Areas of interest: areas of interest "Yu Le Life Badminton Club"
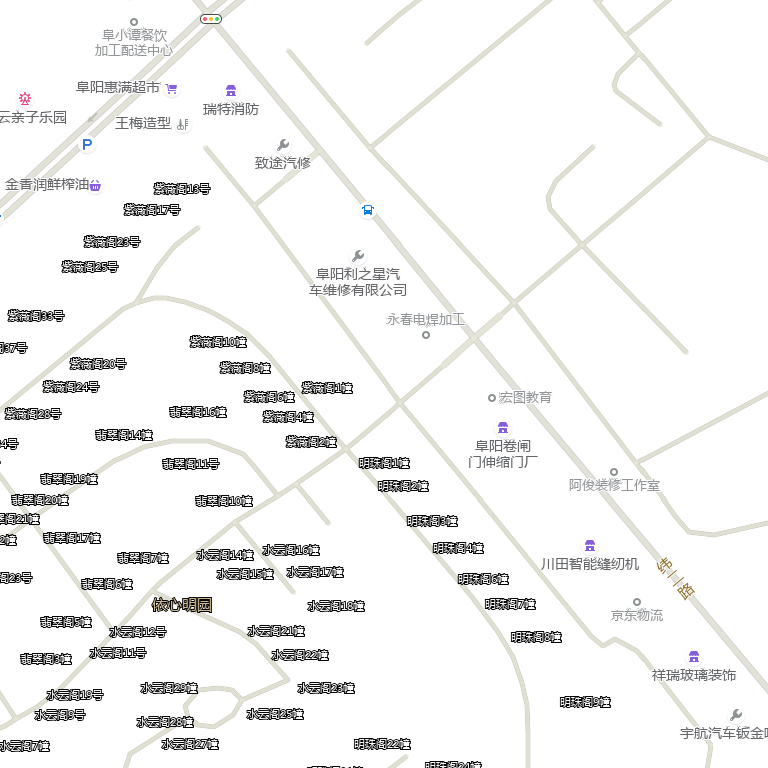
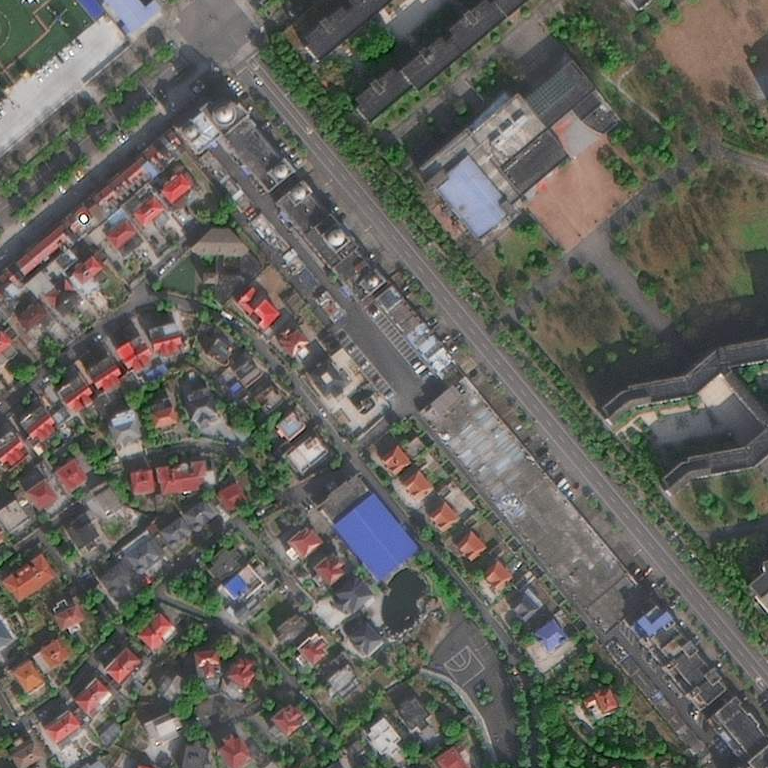